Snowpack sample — Snodgrass Mountain, Crested Butte, Colorado (2/4/25, 12:06 PM MST)
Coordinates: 38.923, -106.968
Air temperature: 35 °F
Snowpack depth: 80 cm
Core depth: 20 cm
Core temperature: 33.8 °F
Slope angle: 14°, slope face: 78°
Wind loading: low
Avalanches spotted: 0
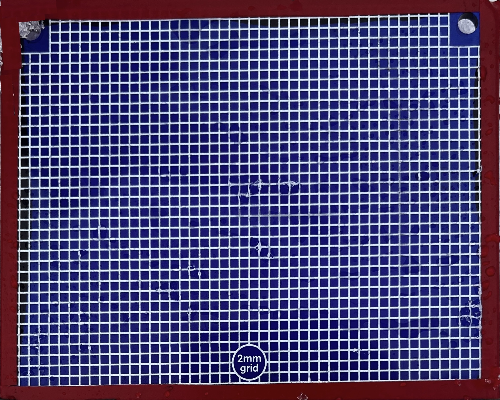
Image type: profile
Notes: No avalanches nearby, unusually warm weather for the last month reported by residents, Collected 25 yards from treeline